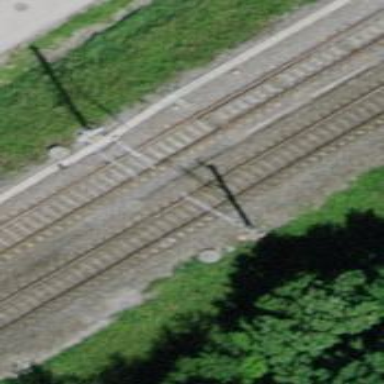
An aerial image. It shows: Single railway track with electrification through contact line.